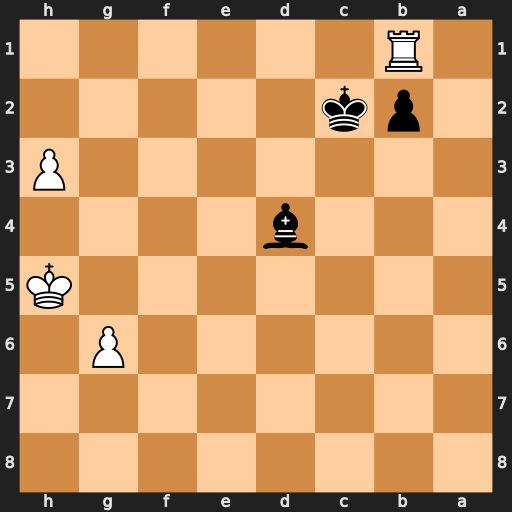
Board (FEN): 8/8/6P1/7K/3b4/7P/1pk5/1R6
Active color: b
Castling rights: -
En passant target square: -
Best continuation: Kxb1 g7 Bxg7